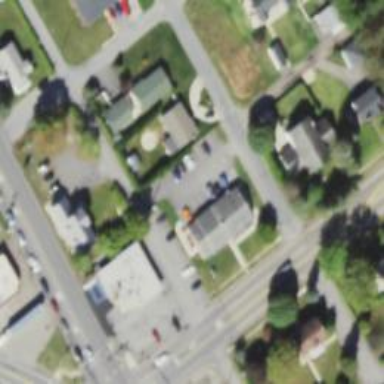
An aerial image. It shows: Veterinary facility.